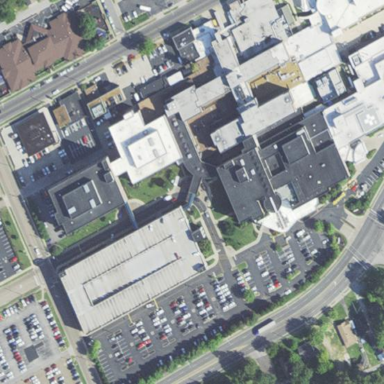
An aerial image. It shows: Hospital providing healthcare services.